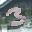
Label: 3